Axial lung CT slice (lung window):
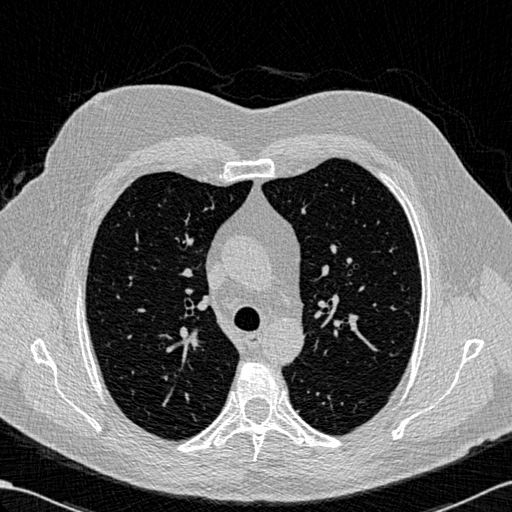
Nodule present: no